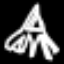
Label: The Eiffel Tower